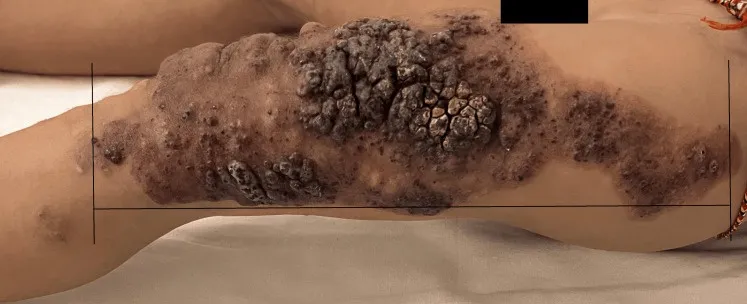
Multiple red to bluish-black papules and nodules that form a verrucous plaque over the port-wine stain.
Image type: medical_photograph (skin_photograph)